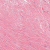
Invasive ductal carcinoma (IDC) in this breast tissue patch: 0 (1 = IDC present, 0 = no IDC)